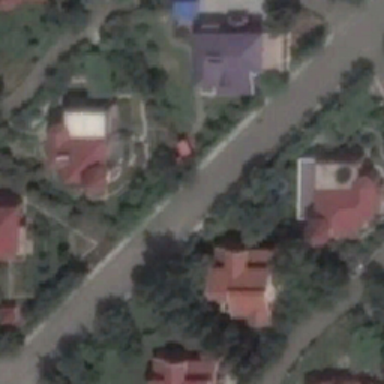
There is a small house next to the purple roof .